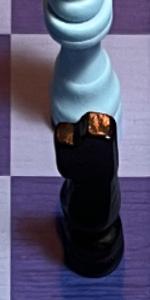
Label: Knight_Black